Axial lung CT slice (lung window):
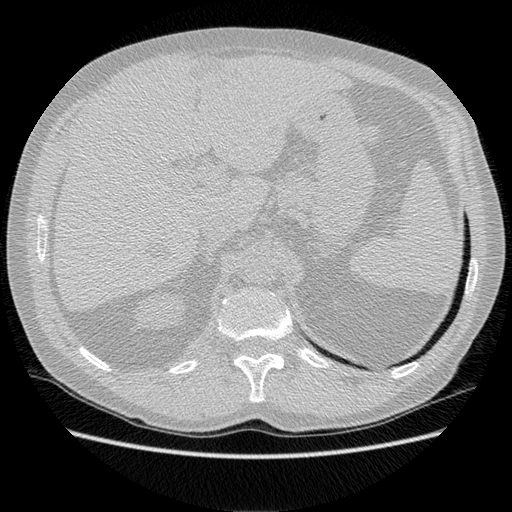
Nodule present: no